Question:
The first part of the query before 'not in' runs and gives me a list of 100 records. The second query runs and gives me a list of 75 records. The query I'm trying to write using 'not in' is to get the records that are in one result set, but not the other. The error I get is 'incorrect syntax near the word not'.
'''
SELECT distinct Patient.patientid
FROM Patient INNER JOIN
patientICD ON Patient.patientid = patientICD.patientid AND Patient.admissiondate = patientICD.admissiondate AND
Patient.dischargedate = patientICD.dischargedate INNER JOIN
tblICD ON patientICD.primarycode = tblICD.ICD_ID
WHERE (tblICD.descrip LIKE N'%diabetes%') and not in
(
SELECT distinct Patient.patientid
FROM Patient INNER JOIN
patientICD ON Patient.patientid = patientICD.patientid AND Patient.admissiondate = patientICD.admissiondate AND
Patient.dischargedate = patientICD.dischargedate INNER JOIN
tblICD ON patientICD.primarycode = tblICD.ICD_ID
WHERE (tblICD.icd_id LIKE N'25000')
)
'''
Is it ever allowed to write a query with 'expression AND NOT IN (select query'?
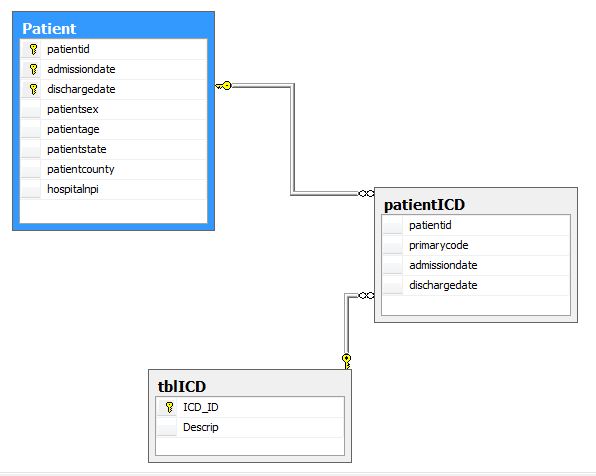
Answer: You need to specify what field is not in the second query
'''
and Patient.patientid not in
'''